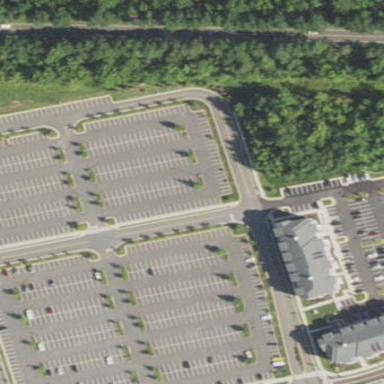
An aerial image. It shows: Parking aisle designated as service road.